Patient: sex M, age 68
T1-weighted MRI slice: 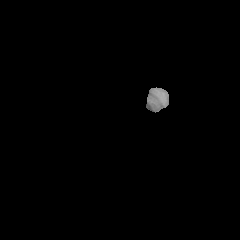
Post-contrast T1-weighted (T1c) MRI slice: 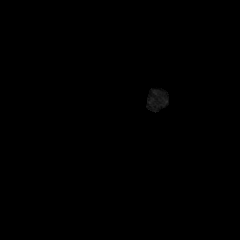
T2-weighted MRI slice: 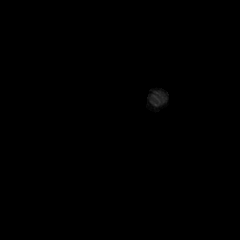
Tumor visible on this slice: no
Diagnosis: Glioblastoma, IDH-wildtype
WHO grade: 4